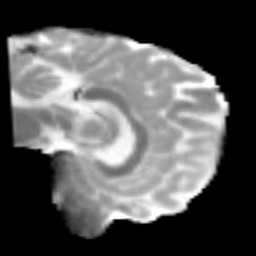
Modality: MD
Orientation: sagittal
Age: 21
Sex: female
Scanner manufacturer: siemens
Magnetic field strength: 3 T
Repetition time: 2.3 s
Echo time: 0.085 s